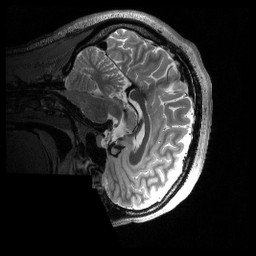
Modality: T2w
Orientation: sagittal
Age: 27
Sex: male
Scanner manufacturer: siemens
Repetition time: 3.2 s